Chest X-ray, PA view. Patient: 29 years old, sex F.
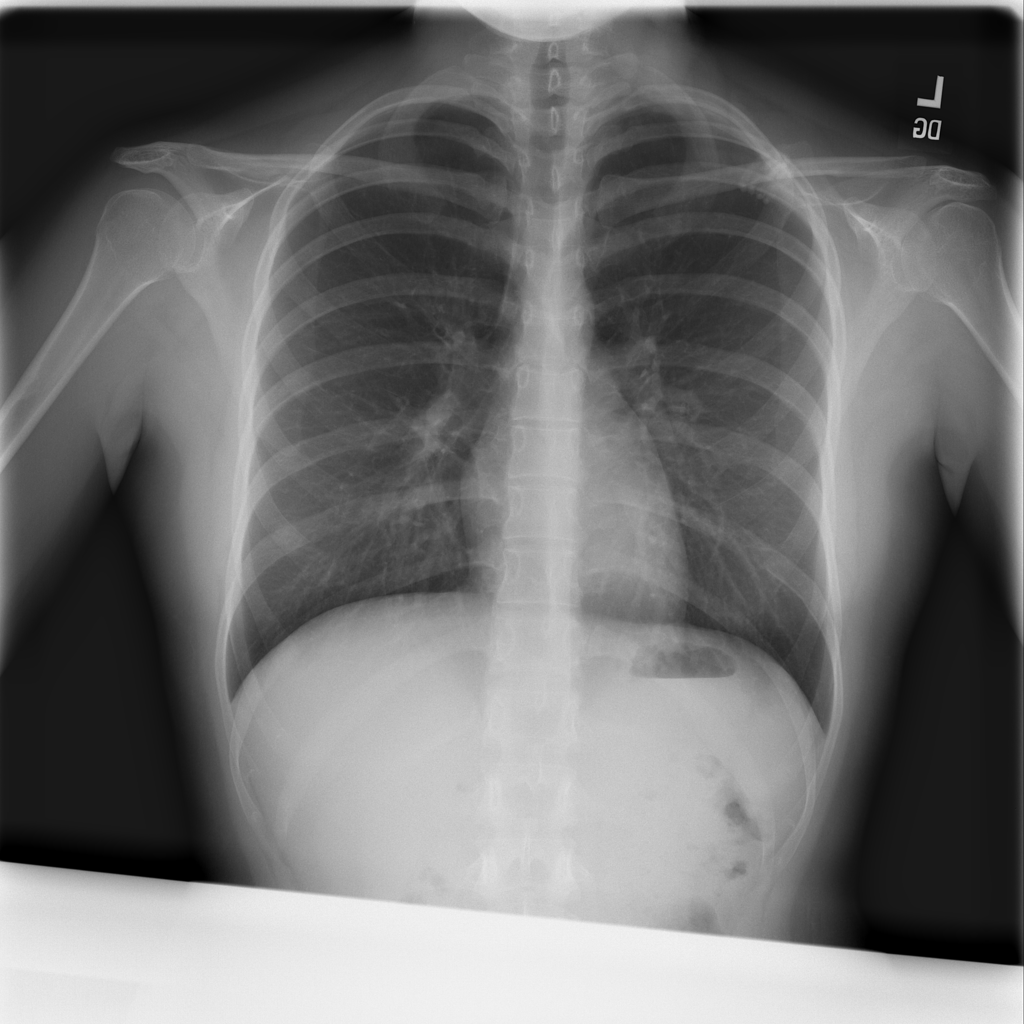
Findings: No Finding